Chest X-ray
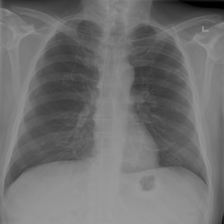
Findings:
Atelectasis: positive
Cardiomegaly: negative
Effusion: negative
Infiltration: negative
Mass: negative
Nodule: positive
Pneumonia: negative
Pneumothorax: negative
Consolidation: negative
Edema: negative
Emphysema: negative
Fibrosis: negative
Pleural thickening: negative
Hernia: negative